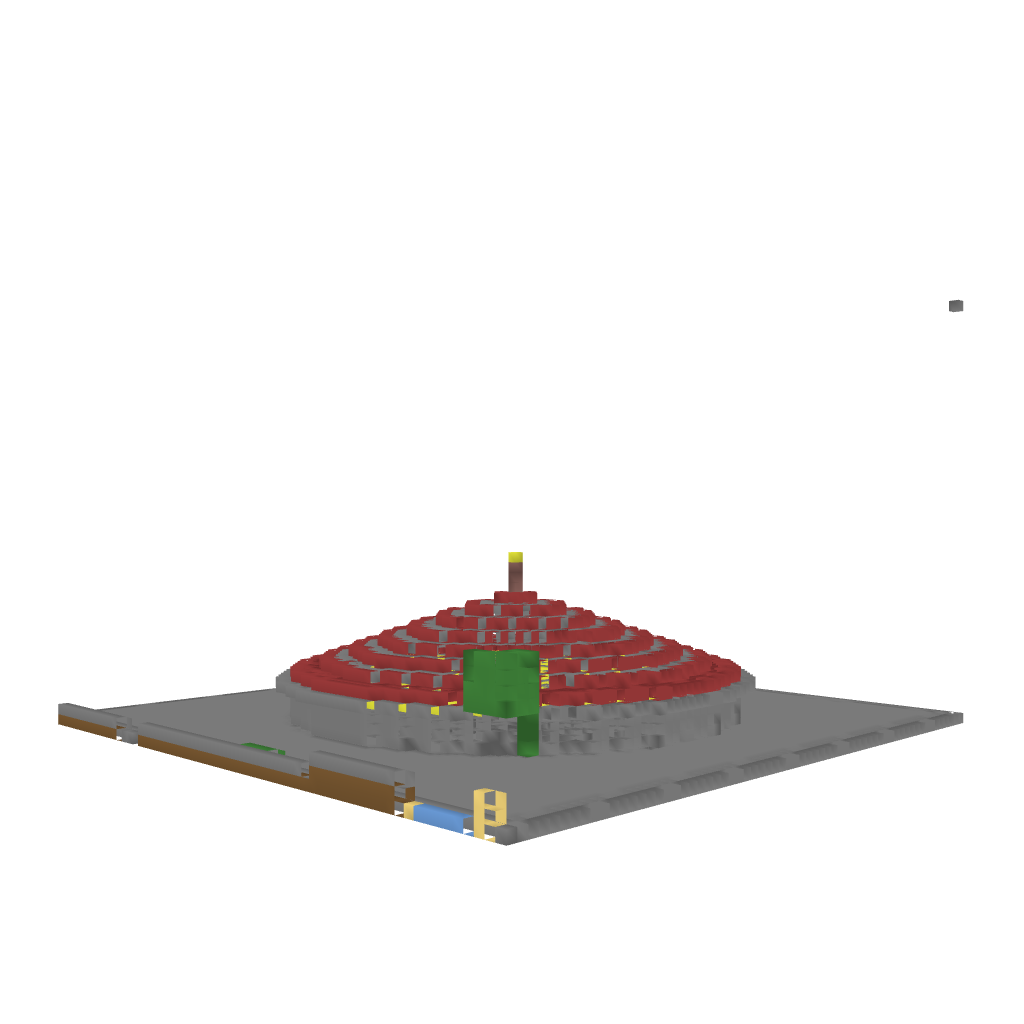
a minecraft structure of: Simple Maze good quality